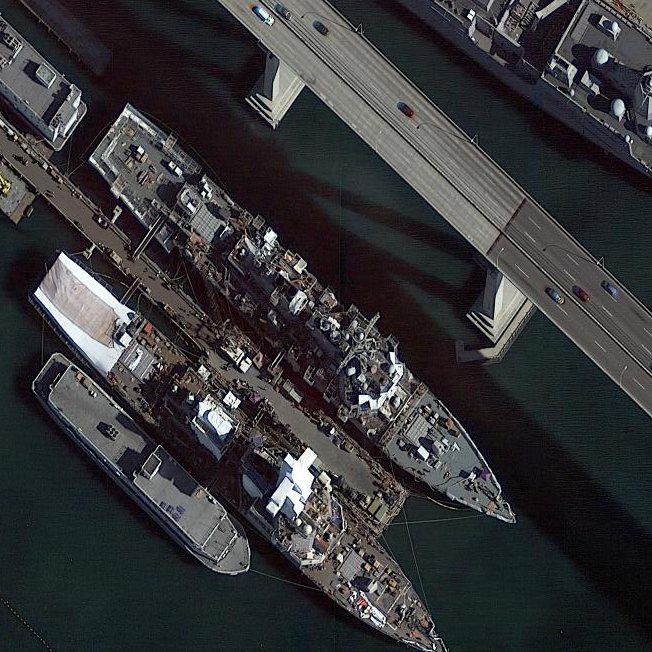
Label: destroyer